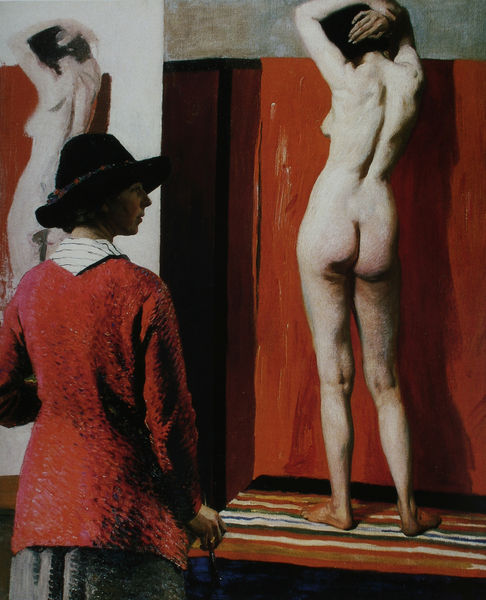
Titel: Selbstporträt
Künstler: Laura Knight
Schlagwörter: akt, blau, gemälde, hand, körper, nackt, schatten, akte, frauen, mädchen, frau, grau, hut, licht, rücken, weiss, dame, rot, schal, tuch, malerei, teppich, jacke, wand, arme, spiegel, öl, bein, studie, zuschauer, halstuch, atelier, malerin, paravent, staffelei, model, selbstporträt, rückenakt, künstlerin, malen, modelle, studio, rückenakte